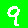
Digit: 9